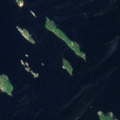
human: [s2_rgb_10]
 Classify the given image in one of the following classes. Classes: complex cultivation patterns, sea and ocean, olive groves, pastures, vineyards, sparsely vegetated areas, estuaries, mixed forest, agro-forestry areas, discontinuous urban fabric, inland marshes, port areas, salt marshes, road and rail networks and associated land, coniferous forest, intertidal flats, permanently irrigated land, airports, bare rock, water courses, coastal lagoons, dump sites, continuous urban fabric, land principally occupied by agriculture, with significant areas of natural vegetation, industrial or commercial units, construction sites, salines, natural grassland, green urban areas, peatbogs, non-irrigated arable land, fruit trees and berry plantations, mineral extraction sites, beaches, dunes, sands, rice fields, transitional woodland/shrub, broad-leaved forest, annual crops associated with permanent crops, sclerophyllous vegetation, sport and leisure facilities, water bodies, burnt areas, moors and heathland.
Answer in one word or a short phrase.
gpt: water bodies